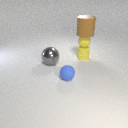
small yellow rubber cylinder behind large gray metal sphere